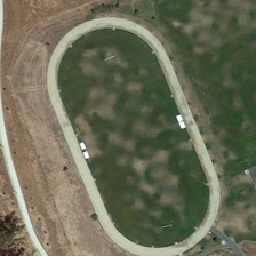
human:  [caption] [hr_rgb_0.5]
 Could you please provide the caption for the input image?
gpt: A playground with green grass is beside the path.

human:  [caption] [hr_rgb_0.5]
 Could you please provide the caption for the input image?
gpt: a road runs through the north and south .

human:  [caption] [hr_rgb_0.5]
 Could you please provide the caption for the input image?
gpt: A playground with green lawns on the side of the road.

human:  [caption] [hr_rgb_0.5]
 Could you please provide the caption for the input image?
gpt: Green pastures and playgrounds are near the road.

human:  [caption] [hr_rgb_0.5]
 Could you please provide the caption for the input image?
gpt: a playground with green grass is near a path.